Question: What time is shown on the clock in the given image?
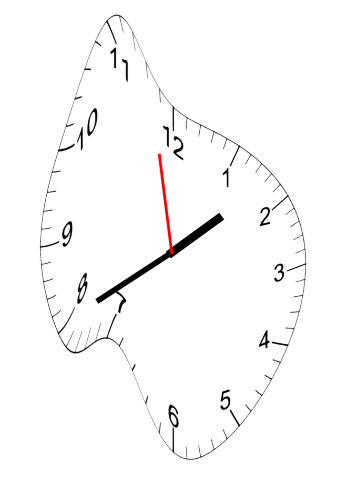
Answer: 01:39:58